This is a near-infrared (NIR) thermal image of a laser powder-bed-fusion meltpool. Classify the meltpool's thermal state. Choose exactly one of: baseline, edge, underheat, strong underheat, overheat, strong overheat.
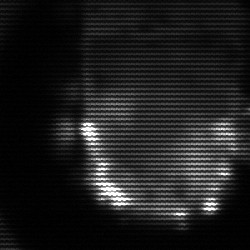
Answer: baseline